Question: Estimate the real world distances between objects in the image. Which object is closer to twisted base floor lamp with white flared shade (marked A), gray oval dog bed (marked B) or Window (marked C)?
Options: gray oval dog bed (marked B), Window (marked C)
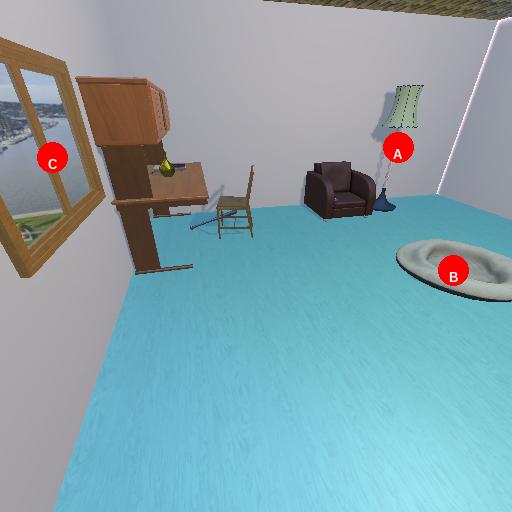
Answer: gray oval dog bed (marked B)